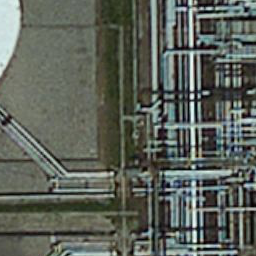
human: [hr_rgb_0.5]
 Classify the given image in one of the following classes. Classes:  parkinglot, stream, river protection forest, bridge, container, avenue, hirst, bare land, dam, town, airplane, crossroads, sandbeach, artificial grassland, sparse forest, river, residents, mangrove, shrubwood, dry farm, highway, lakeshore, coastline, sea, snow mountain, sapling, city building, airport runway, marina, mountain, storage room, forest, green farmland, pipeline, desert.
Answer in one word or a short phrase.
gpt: pipeline